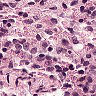
Metastatic tissue present: no